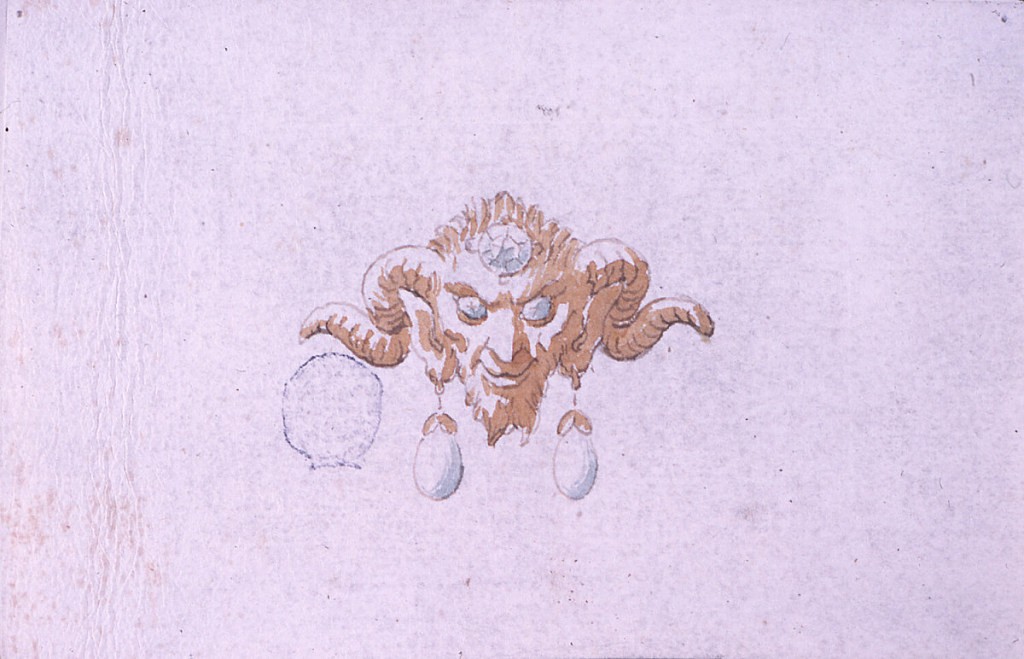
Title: Design for a Brooch
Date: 1825–50
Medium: Pen and ink, brush and watercolor, sepia on paper
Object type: Drawing
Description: The head of a satyr with diamonds in the eyes; upon the forehead is a diamond, two pear-shaped gems pending from the ears.